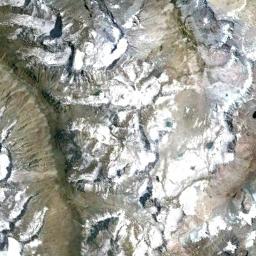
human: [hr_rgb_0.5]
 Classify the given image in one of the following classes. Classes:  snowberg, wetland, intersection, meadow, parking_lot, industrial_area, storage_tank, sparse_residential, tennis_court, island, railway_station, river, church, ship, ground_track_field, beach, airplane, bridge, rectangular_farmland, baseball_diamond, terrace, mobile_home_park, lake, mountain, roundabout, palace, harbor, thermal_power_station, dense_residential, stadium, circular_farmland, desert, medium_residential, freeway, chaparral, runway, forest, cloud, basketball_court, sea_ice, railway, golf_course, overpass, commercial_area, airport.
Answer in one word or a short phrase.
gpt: snowberg